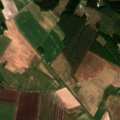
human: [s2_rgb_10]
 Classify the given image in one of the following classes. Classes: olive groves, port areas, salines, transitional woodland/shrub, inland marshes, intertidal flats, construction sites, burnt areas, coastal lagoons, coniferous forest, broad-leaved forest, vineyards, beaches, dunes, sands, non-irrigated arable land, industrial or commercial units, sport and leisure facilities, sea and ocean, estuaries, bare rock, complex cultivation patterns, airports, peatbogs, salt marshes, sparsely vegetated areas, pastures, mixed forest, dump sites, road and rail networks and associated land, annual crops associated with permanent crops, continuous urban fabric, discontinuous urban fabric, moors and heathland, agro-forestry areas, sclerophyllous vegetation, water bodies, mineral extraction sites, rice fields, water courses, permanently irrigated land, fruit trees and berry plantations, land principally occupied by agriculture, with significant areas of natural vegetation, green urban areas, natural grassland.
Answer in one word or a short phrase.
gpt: non-irrigated arable land, coniferous forest